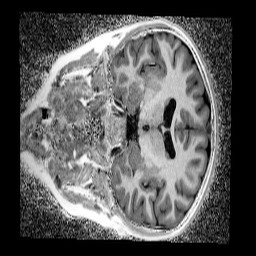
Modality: UNIT1_denoised
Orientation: coronal
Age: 11
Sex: male
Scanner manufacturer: siemens
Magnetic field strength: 3 T
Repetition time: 4 s
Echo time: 0.00299 s